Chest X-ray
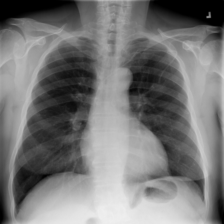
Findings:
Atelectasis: negative
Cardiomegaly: negative
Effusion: negative
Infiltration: negative
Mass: negative
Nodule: negative
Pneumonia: negative
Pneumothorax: negative
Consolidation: negative
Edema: negative
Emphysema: negative
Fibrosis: negative
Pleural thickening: negative
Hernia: negative